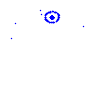
Particle: pion